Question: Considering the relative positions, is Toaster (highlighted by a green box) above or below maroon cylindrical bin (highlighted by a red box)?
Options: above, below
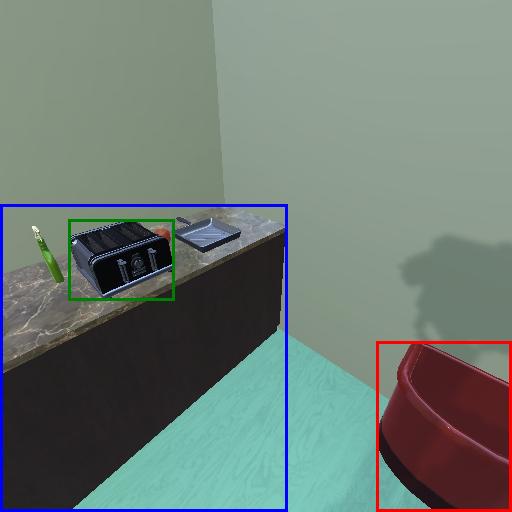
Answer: above